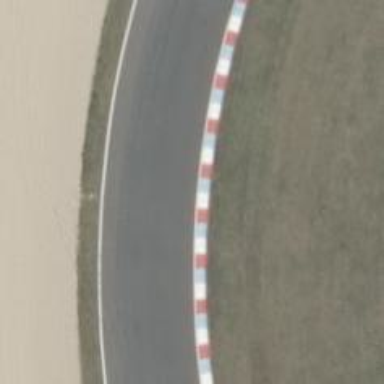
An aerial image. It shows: Kerb raceway.